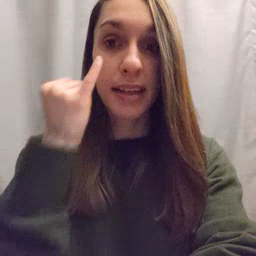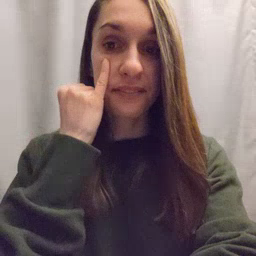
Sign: if